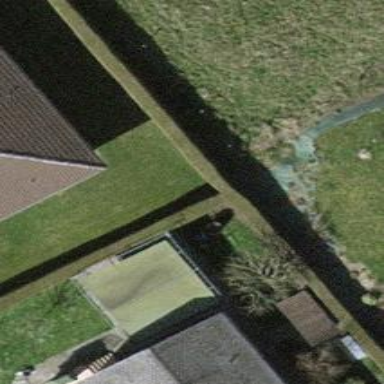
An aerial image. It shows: Hedge acting as barrier.